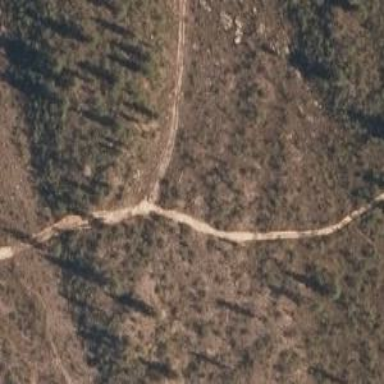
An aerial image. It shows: Path with excellent visibility for trail.